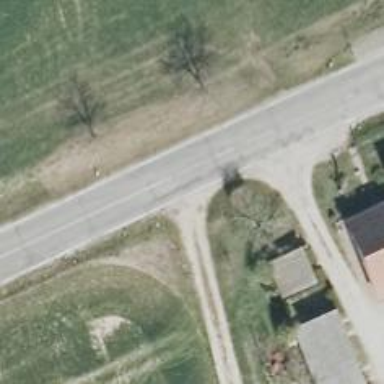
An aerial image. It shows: Asphalt road classified as tertiary.